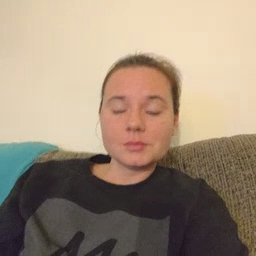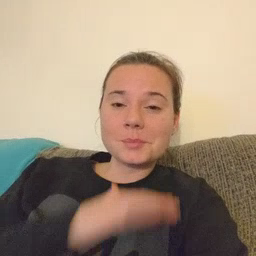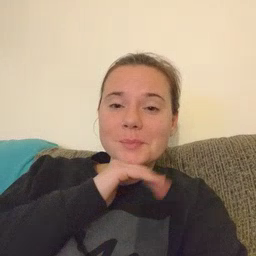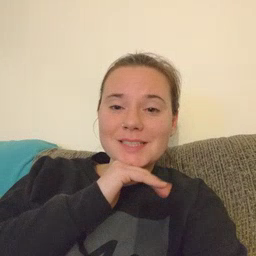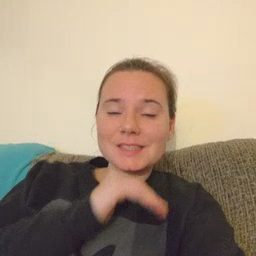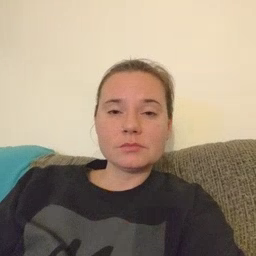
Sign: pig